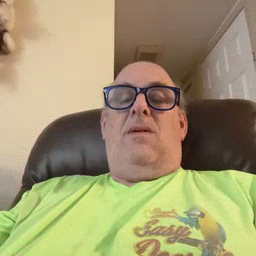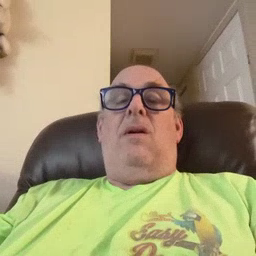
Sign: hate